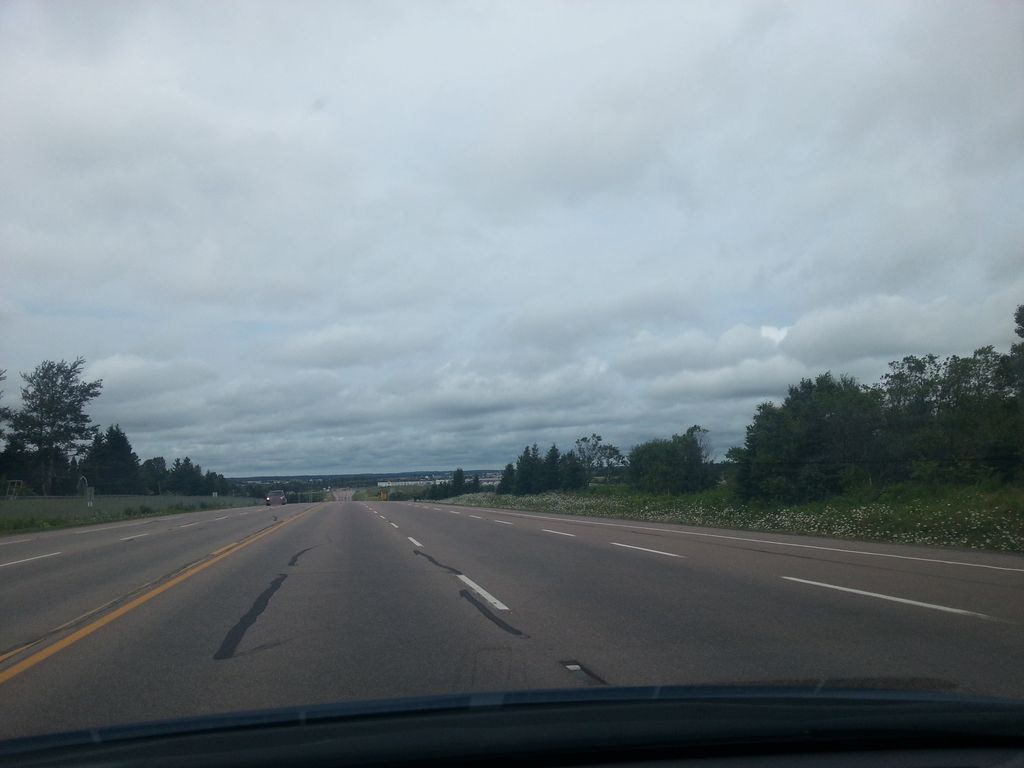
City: charlottetown